Aerial crown-view tile of a tropical tree (Barro Colorado Island, Panama), acquired 20240918:
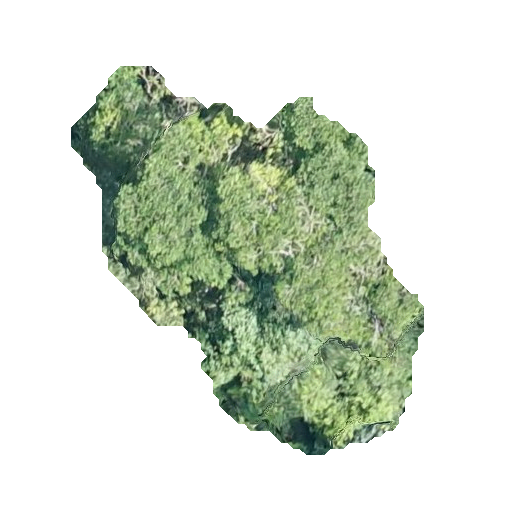
Species: Astronium graveolens
GBIF accepted scientific name: Astronium graveolens
Crown area: 131.108 m²